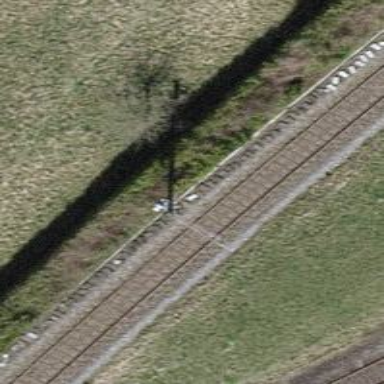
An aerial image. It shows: Railway signal.